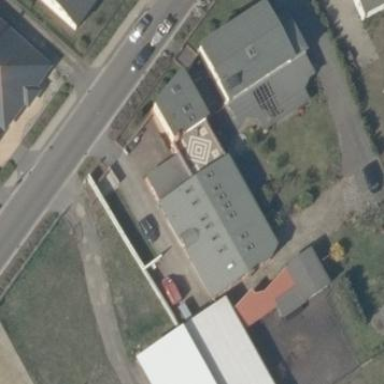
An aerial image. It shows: Commercial building.